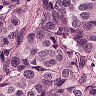
Metastatic tissue present: yes